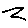
Label: zigzag